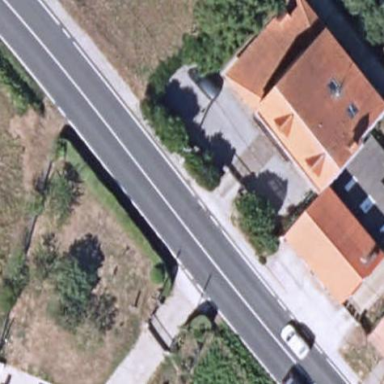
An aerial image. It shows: Simple house.